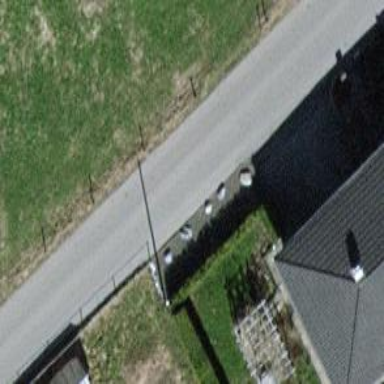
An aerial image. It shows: Residential road with asphalt surface.